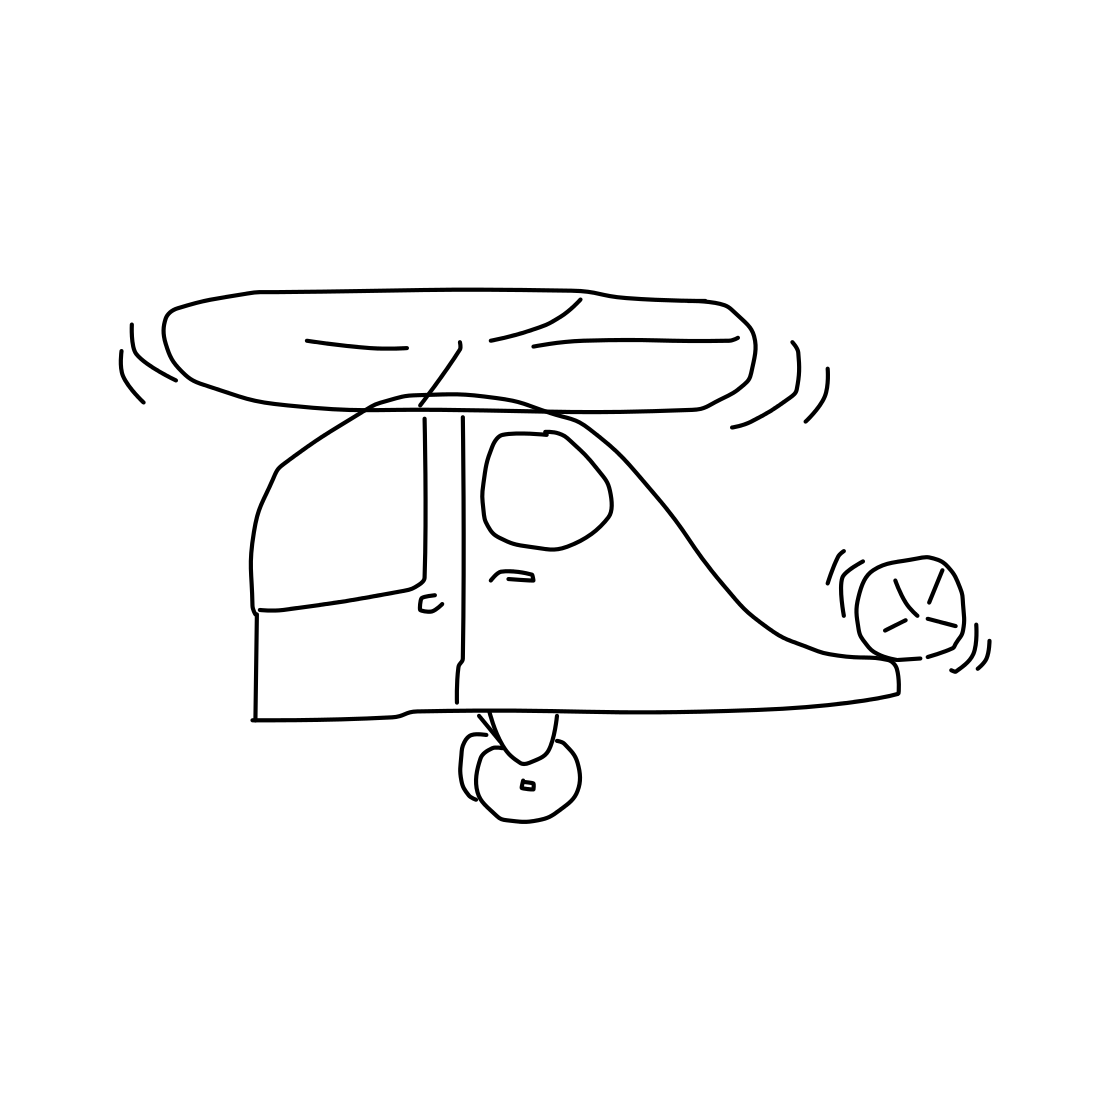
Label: helicopter